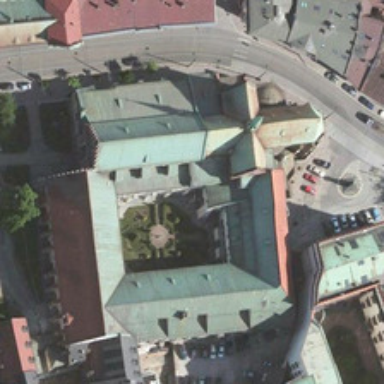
A church is near a road and several green trees .